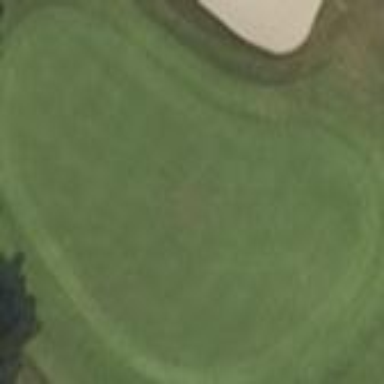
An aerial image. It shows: Golf green.